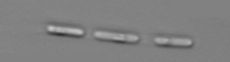
Label: Skeletonema